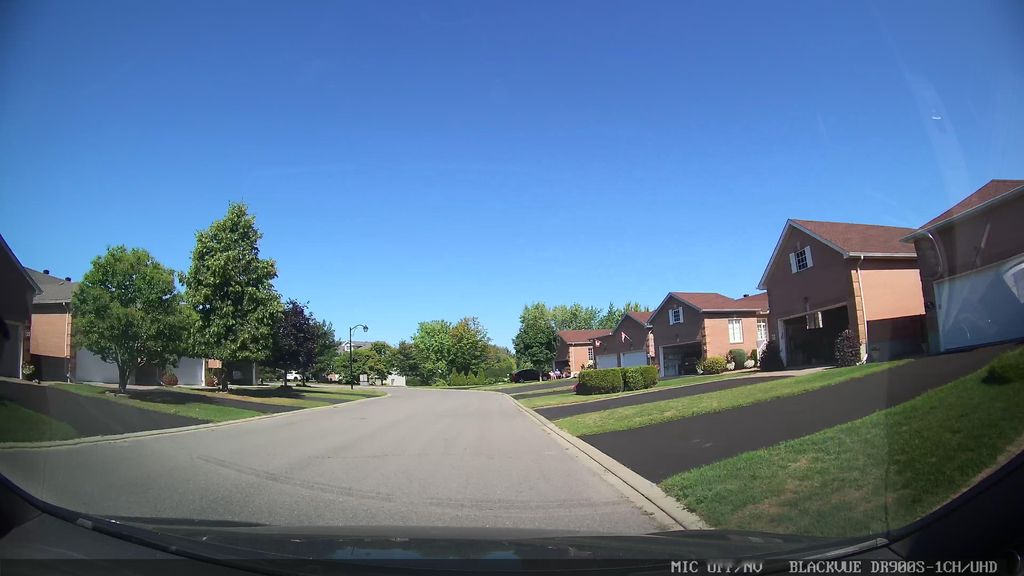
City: ottawa-gatineau